【题型】解答题　【知识点】函数　【难度】easy
已知函数 $f(x)$ 的图象绕着原点旋转 $\theta$ 角后 ($0<\theta<2\pi$)，与原来图象重合，则称函数为 $\theta$ 角旋转周期函数.

(1) 判断奇函数是否是 $\theta$ 角旋转周期函数，若是，求出 $\theta$；若不是，说明理由；

(2) 若 $g(x)$ 是 $60^\circ$ 角旋转周期函数，判断以下四个点 $A(1,0), B(1,1), C(1,\sqrt{3}), D(\sqrt{3},1)$，哪个点可能在 $g(x)$ 的图象上；

(3) 若 $h(x)$ 是 $30^\circ$ 角旋转周期函数且 $y=kx$ 上的点除原点外必不在 $h(x)$ 的图象上，求所有满足要求的 $k$ （可用三角比或具体数值表示 $k$ ）.
【解答】
【详解】 （1）是， $\theta = \pi$

（2）将每个点旋转 $60^\circ$，旋转 5 次得到

$A(1,0), \left(\frac{1}{2}, \frac{\sqrt{3}}{2}\right), \left(-\frac{1}{2}, \frac{\sqrt{3}}{2}\right), (-1,0), \left(-\frac{1}{2}, -\frac{\sqrt{3}}{2}\right), \left(\frac{1}{2}, -\frac{\sqrt{3}}{2}\right)$，

这六个点构成正六边形， $x=\frac{1}{2}, x=-\frac{1}{2}$ 都有两种取值，所以 $A$ 不可能在 $g(x)$ 的图象上；

同理，$C(1,\sqrt{3}), D(\sqrt{3},1)$ 两点也不可能在 $g(x)$ 的图象上；

$B(1,1)$ 旋转得到的正六边形每个顶点和原点连线作为终边的角分别是
$45^\circ, 105^\circ, 165^\circ, 225^\circ, 285^\circ, 345^\circ$，没有两点的横坐标相同，所以 $B$ 可能在 $g(x)$ 的图象上.

（3）和（2）类似，可以将点绕原点旋转 12 次，每次旋转 $30^\circ$，这样可得到一个正十二边形，

如果这个正十二边形有两个顶点关于 $x$ 轴对称，那么这样的点必然不能在 $h(x)$ 的图象上，

反之如果没有任何两个顶点关于 $x$ 轴对称，那么这样的点可能会在 $h(x)$ 的图象上.

设正十二边形所对应的十二个角为 $\theta + \frac{k}{6}\pi \left(0 \le \theta < \frac{\pi}{6}, 0 \le k \le 11, k \in \mathbb{Z}\right)$，

当 $\theta = 0, \frac{\pi}{12}$ 会出现上述关于 $x$ 轴的对称顶点. 所以当起始点位于 $\frac{n}{6}\pi$ 或 $\frac{n}{6}\pi + \frac{\pi}{12}, k \in \mathbb{Z}$ 的终边上时，会出现有两个顶点关于 $x$ 轴对称，

所以 $k = 0, \pm\frac{\sqrt{3}}{3}, \pm\sqrt{3}, \pm 1, \pm(2+\sqrt{3}), \pm(2-\sqrt{3})$ （这里后两种情况可用 $\pm\tan\frac{\pi}{12}, \pm\tan\frac{5\pi}{12}$ 表示）

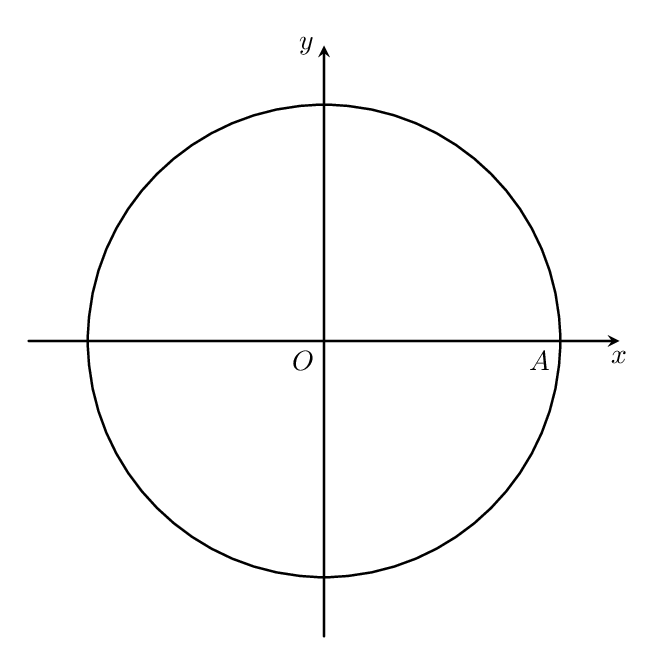
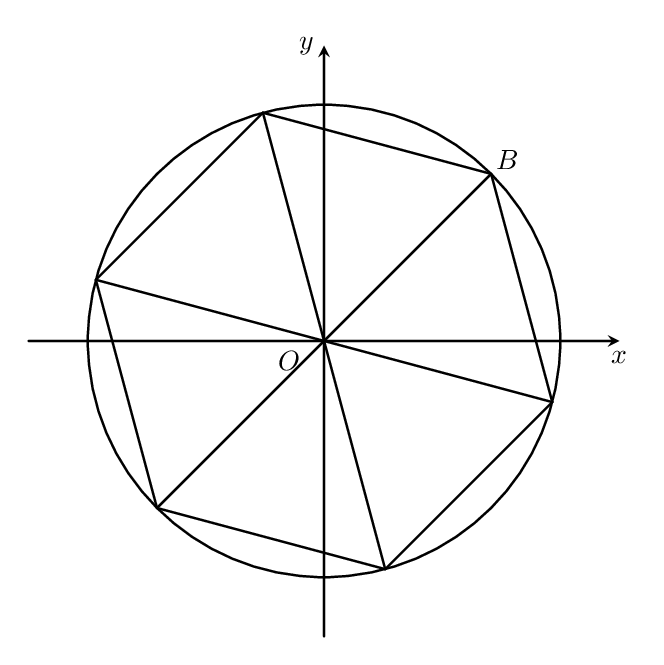
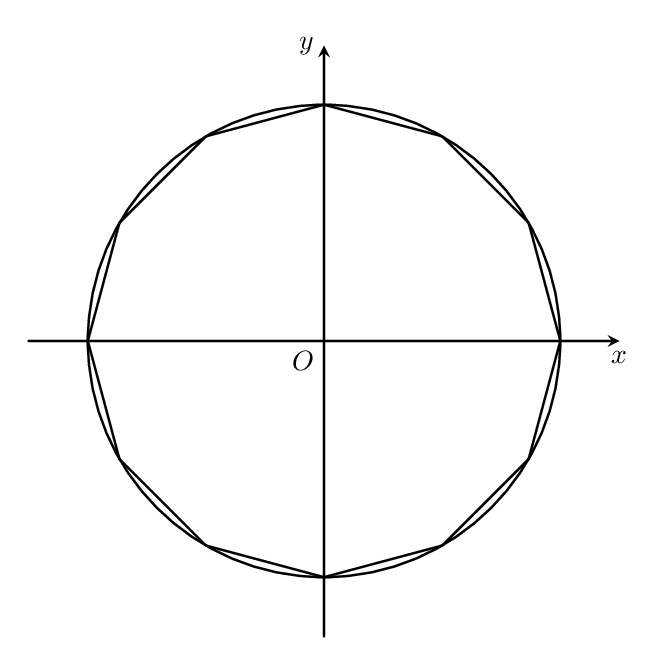
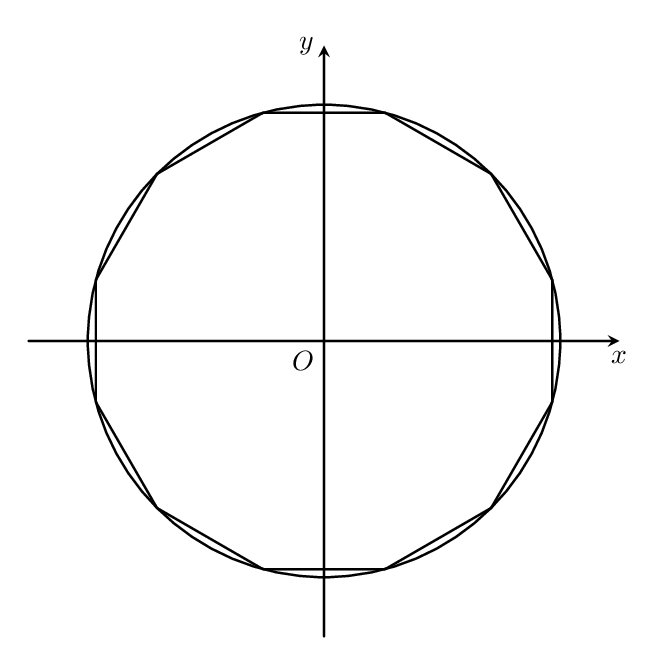